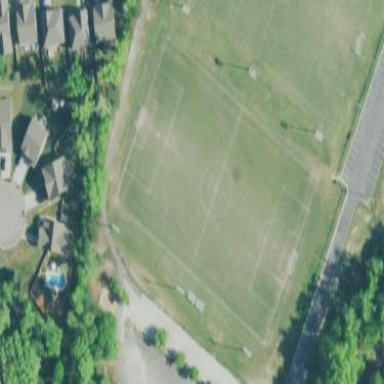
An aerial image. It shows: Soccer pitch for outdoor sports and leisure activities.